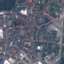
Land use / land cover class: Residential